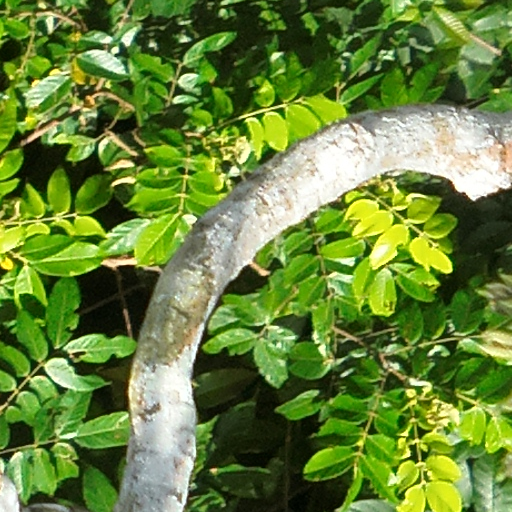
Species: Jacaranda copaia
GBIF accepted scientific name: Jacaranda copaia
Crown area (m\u00b2): 111.792